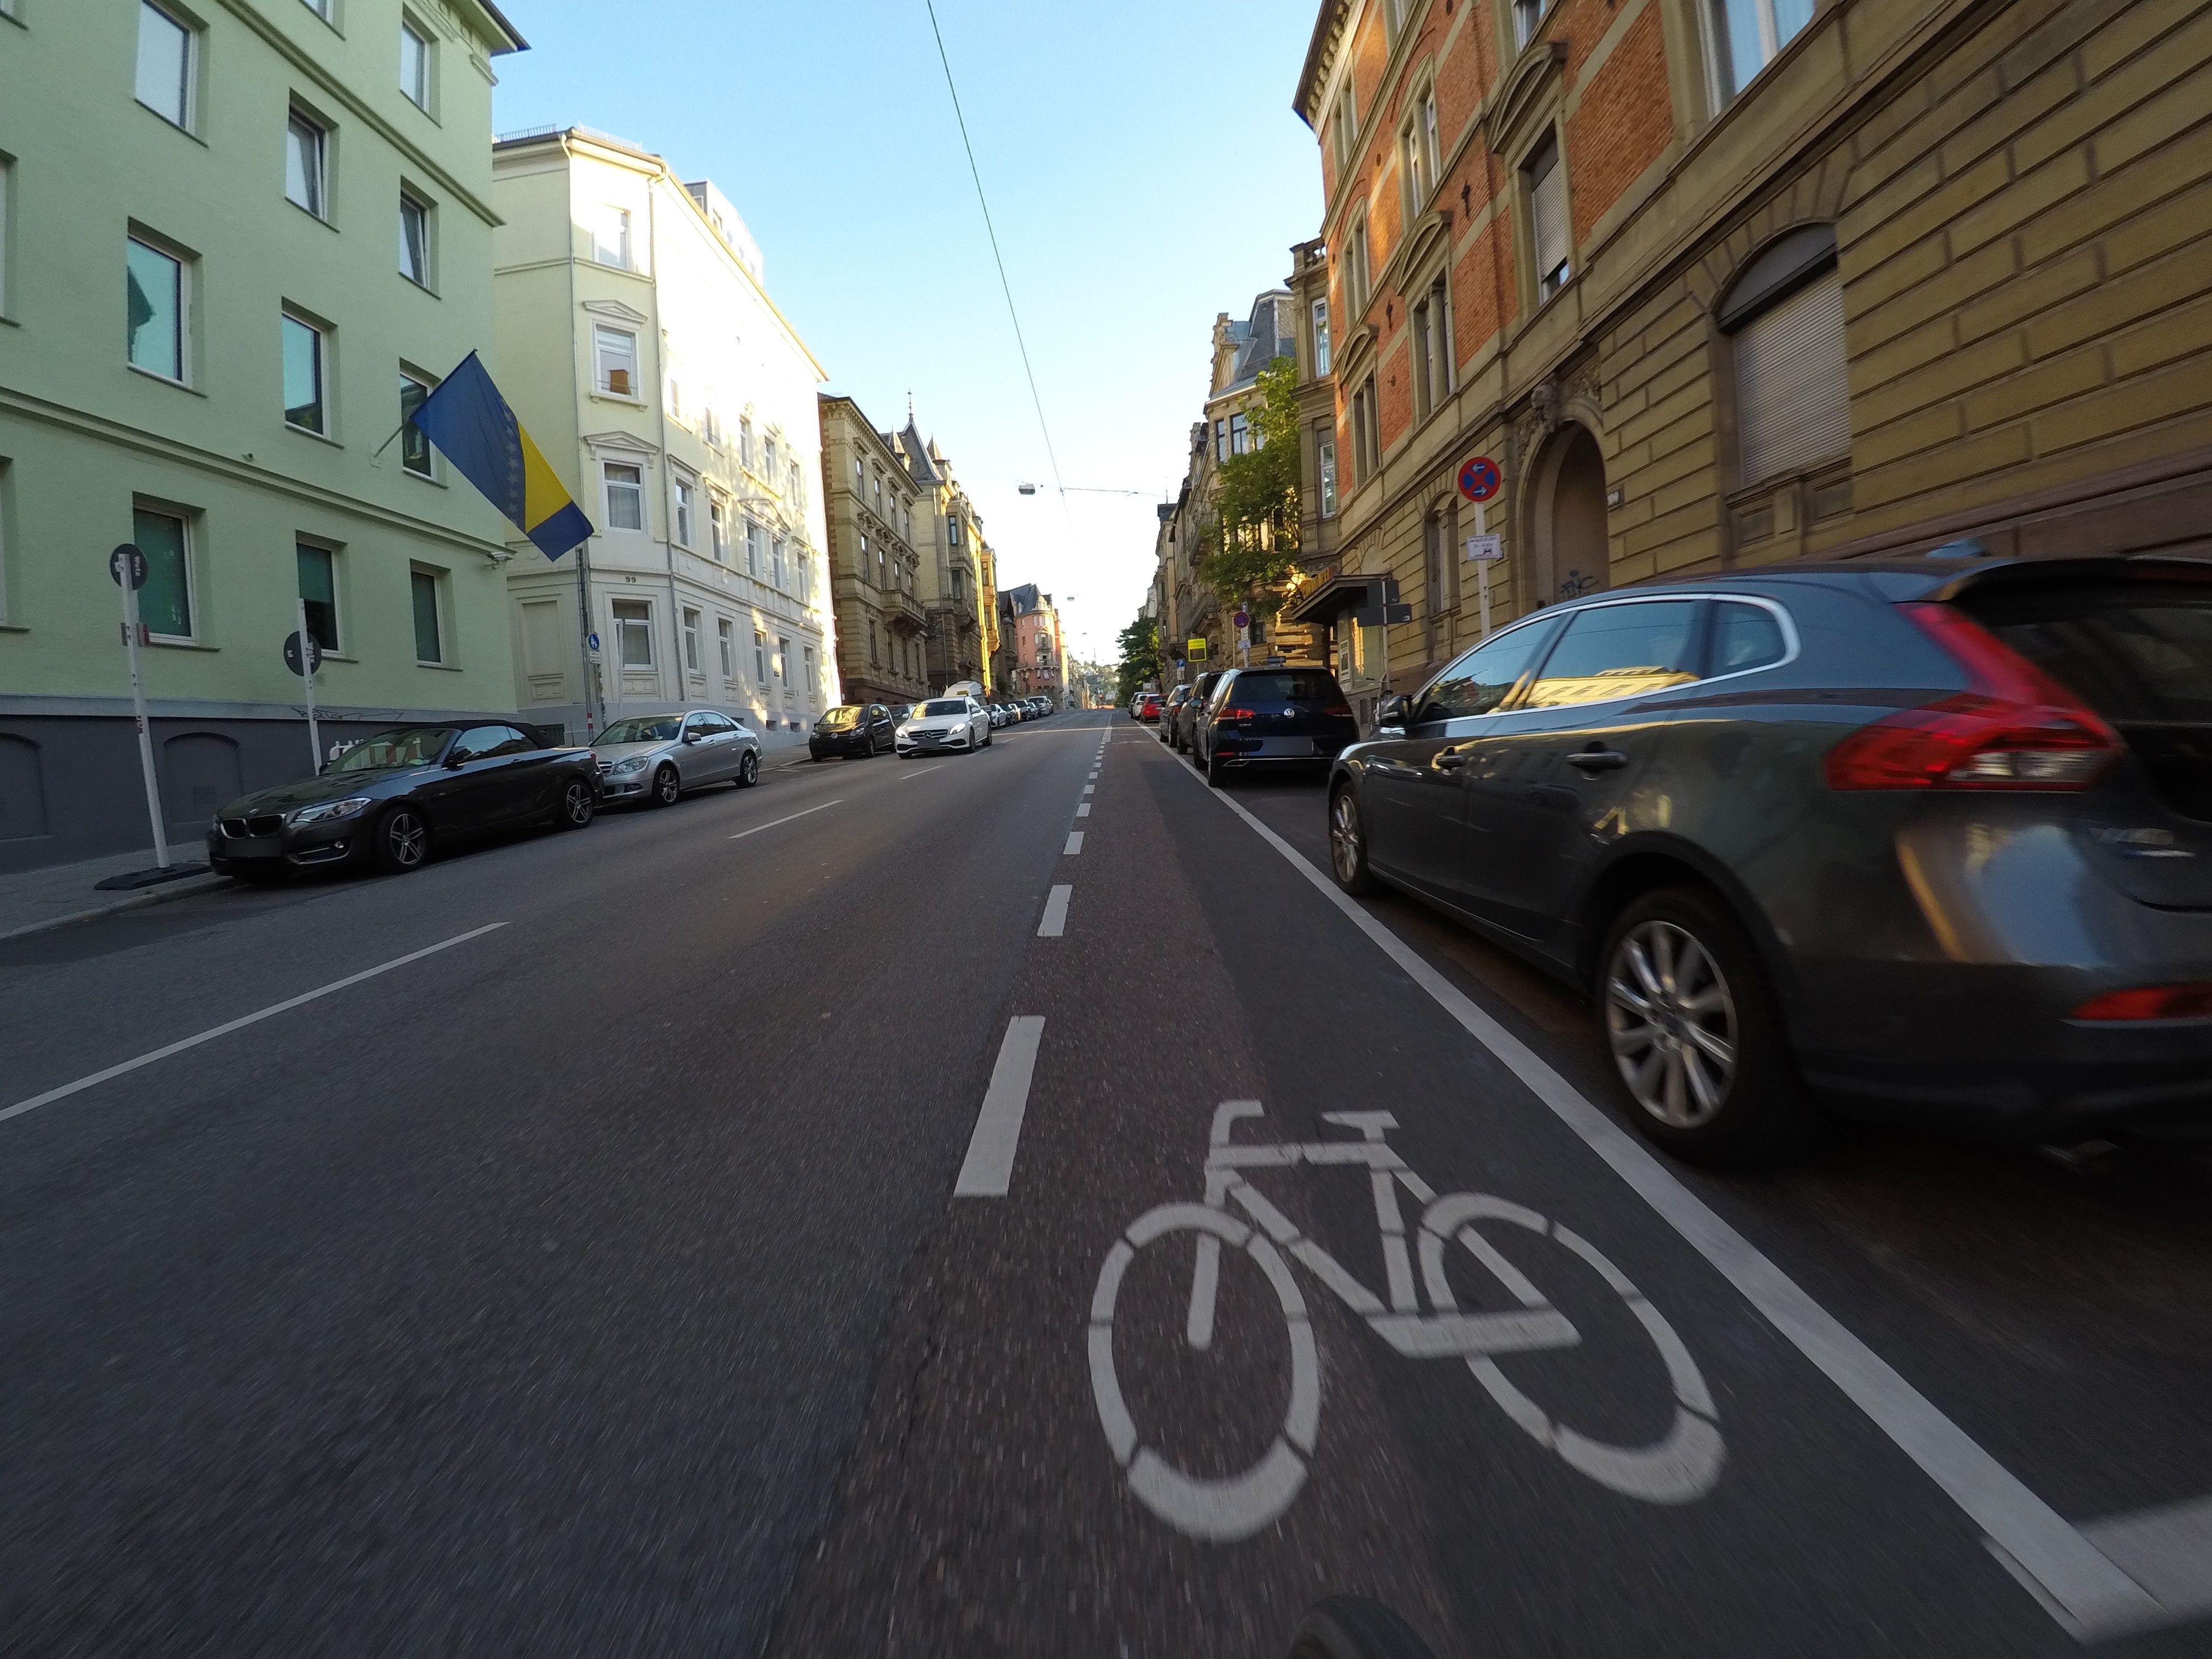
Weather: clear
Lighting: day
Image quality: good
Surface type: cycling surface
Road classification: tertiary
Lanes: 2
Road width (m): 11
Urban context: urban centre
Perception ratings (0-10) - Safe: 1.81, Lively: 7.93, Beautiful: 8.76, Boring: 1.31, Depressing: 2.39, Wealthy: 6.38